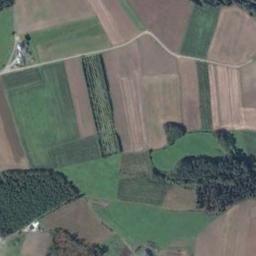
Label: rectangular_farmland